Field crop: maize
Growth stage: 2
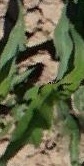
Species: maize